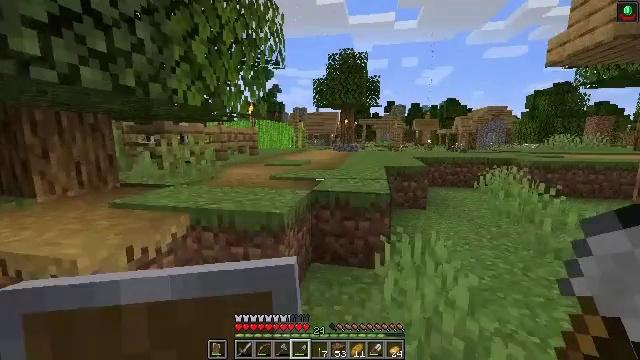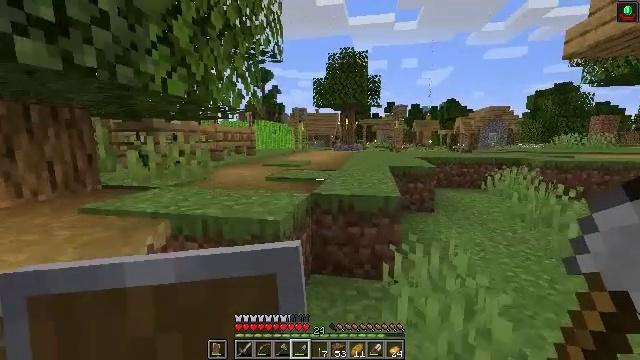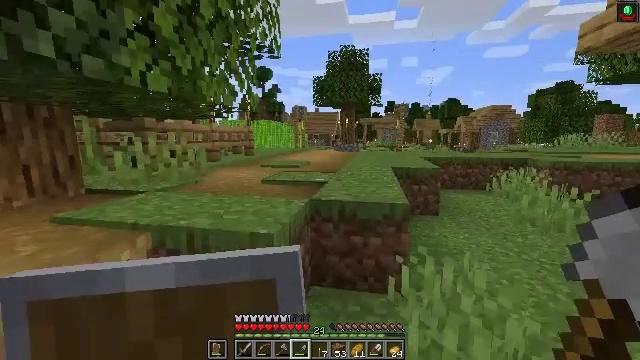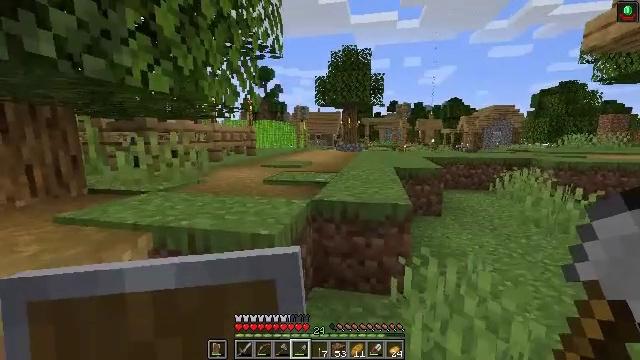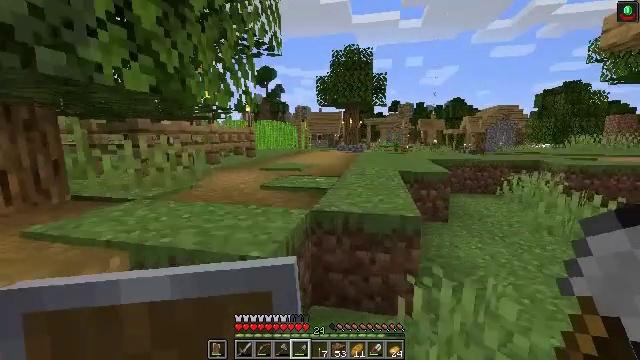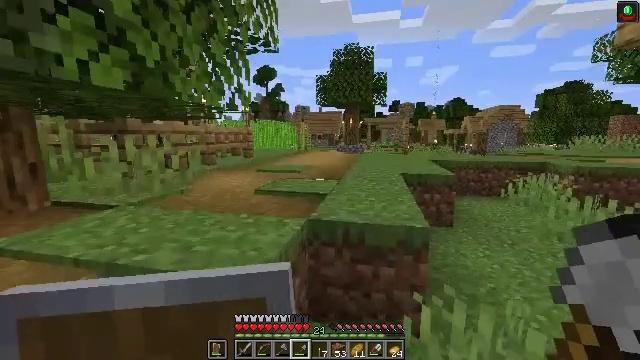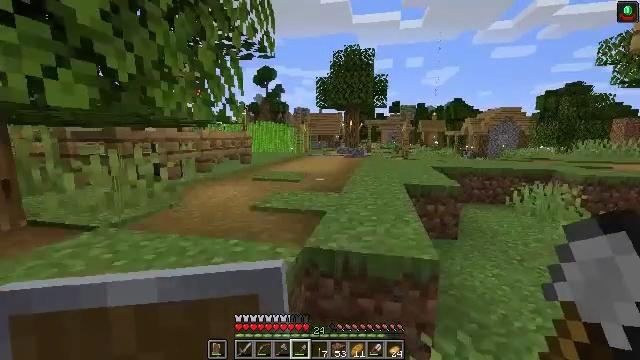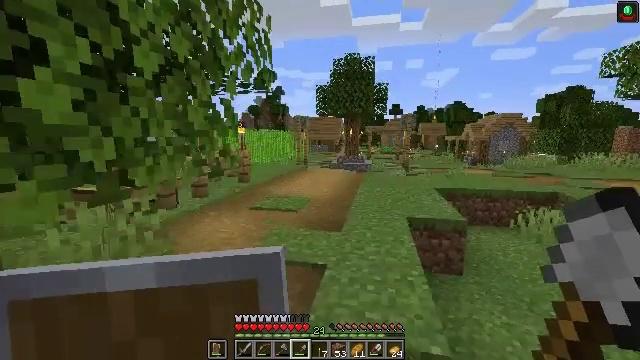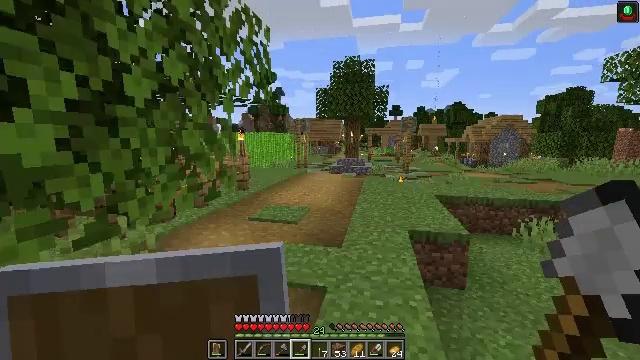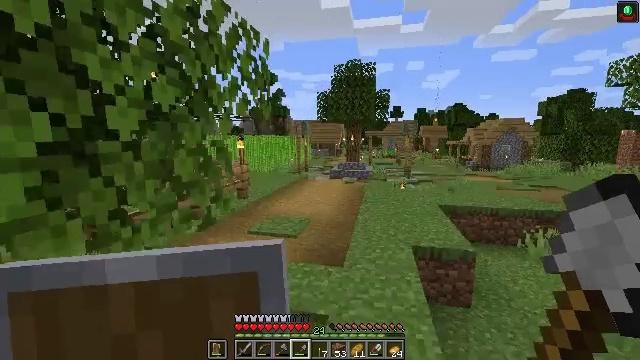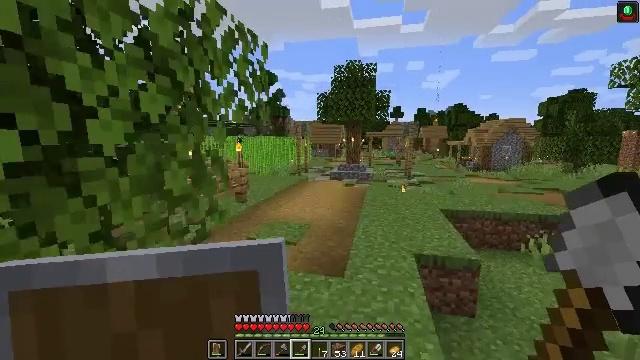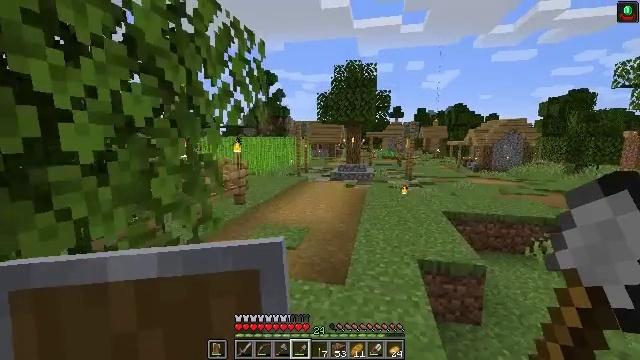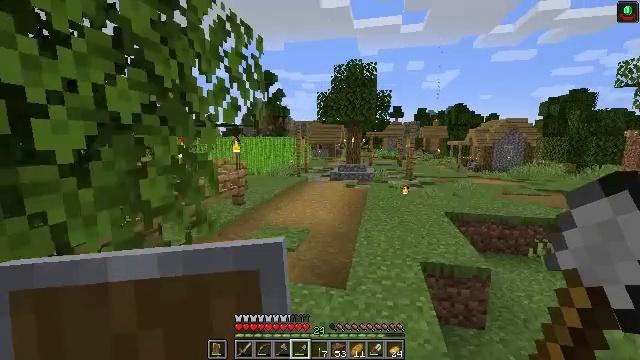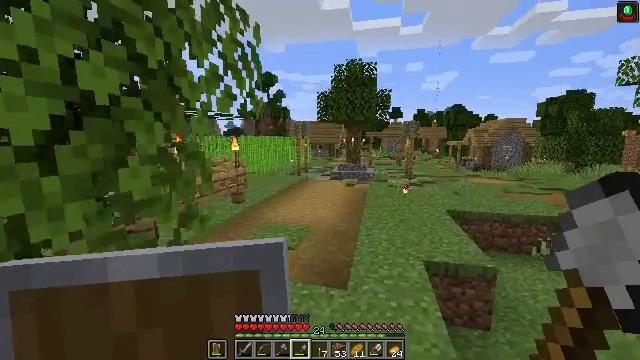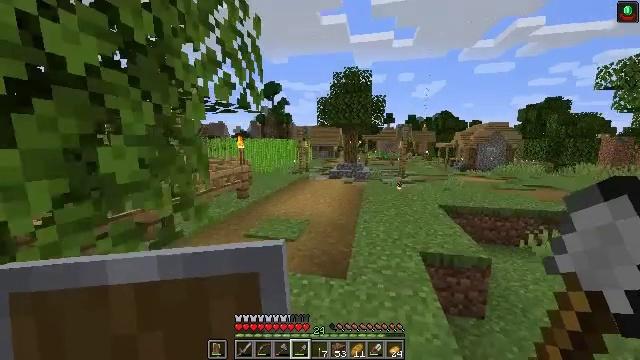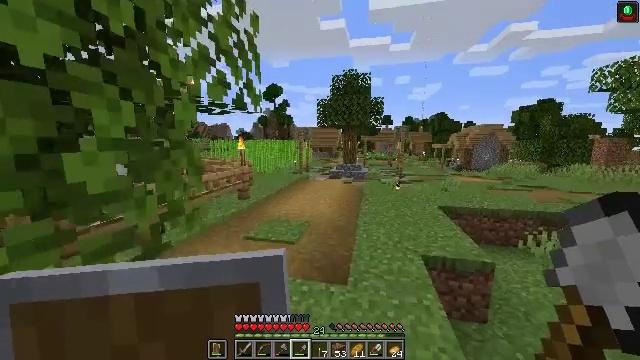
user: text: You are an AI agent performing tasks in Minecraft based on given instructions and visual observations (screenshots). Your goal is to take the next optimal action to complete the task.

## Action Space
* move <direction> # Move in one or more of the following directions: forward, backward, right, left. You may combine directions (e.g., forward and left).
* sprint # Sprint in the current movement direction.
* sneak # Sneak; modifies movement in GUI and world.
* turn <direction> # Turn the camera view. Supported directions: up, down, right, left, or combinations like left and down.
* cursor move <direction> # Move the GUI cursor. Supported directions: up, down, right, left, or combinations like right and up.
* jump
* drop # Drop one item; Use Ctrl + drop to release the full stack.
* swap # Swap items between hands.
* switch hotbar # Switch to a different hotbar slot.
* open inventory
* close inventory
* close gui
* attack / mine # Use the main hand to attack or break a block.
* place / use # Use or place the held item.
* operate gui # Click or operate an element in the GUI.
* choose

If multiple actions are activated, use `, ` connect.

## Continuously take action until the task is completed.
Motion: motion action
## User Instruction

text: Cut down the sugar cane stalks.
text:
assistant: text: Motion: move forward
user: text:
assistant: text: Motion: move forward
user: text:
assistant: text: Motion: move forward
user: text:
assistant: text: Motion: move forward
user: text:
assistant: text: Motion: move forward
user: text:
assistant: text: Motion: move forward, jump
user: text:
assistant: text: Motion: move forward, jump
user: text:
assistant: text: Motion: move forward
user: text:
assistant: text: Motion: move forward
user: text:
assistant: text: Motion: move forward
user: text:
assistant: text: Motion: move forward
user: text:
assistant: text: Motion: move forward, sprint
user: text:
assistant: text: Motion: move forward, sprint
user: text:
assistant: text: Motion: move forward, sprint
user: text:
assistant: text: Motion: move forward, sprint
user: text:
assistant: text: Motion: move forward
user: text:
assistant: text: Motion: move forward, sprint
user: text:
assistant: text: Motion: move forward, sprint
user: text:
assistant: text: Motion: move forward, sprint
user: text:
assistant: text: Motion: move forward
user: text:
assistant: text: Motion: move forward
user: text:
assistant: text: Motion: move forward
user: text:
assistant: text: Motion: move forward
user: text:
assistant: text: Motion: move forward
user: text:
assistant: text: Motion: move forward
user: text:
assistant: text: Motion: move forward
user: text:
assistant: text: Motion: move forward
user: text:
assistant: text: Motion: move forward
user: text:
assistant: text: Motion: move forward
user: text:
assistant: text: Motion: move forward